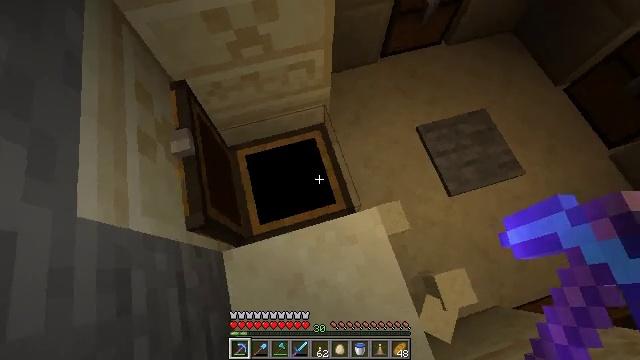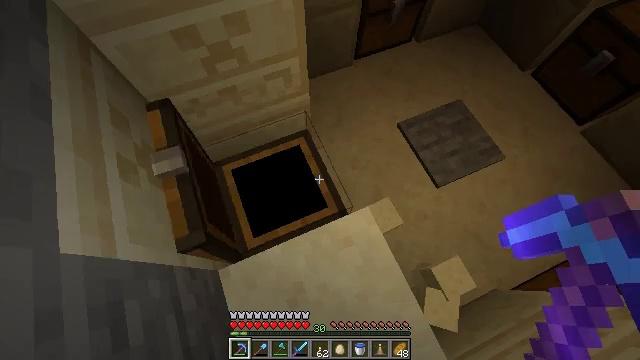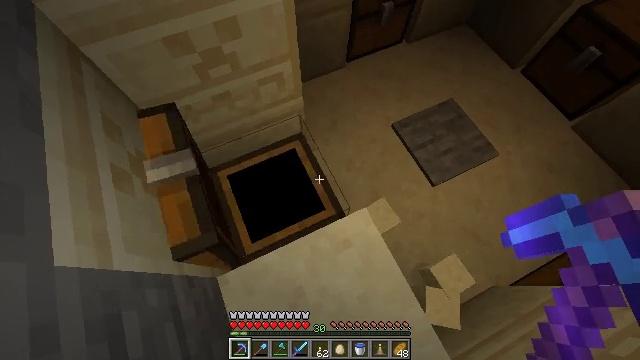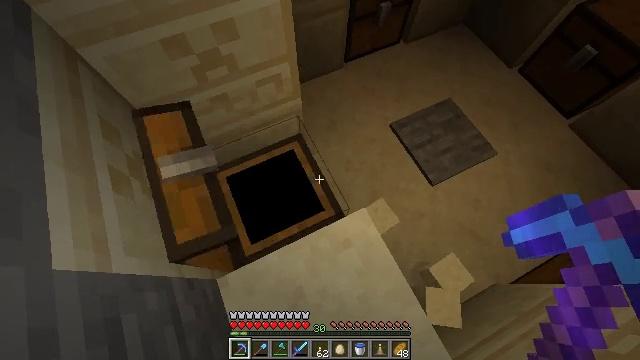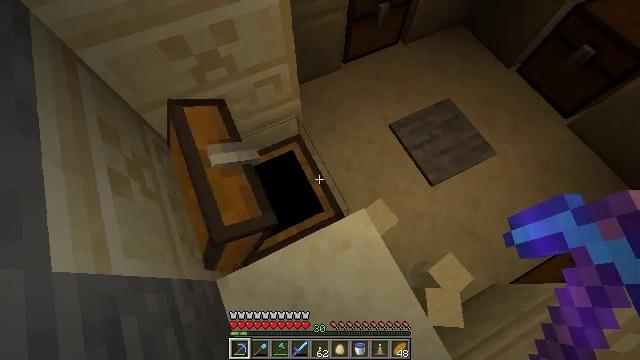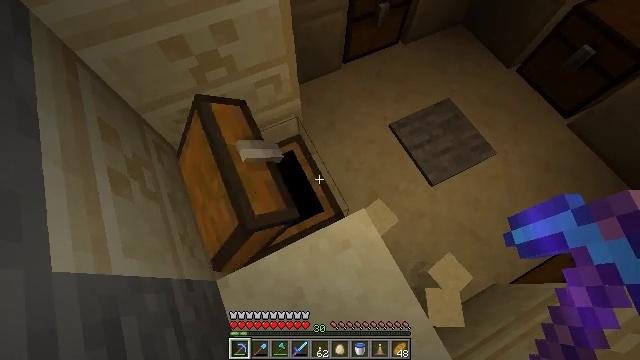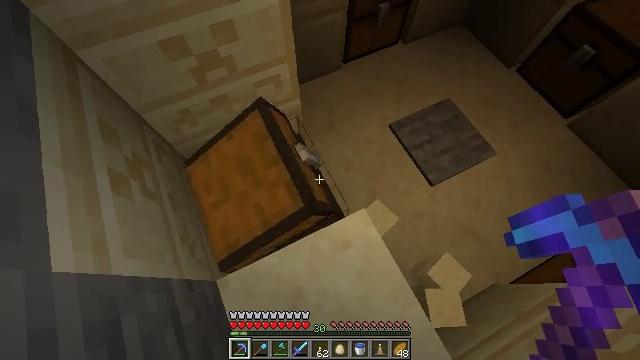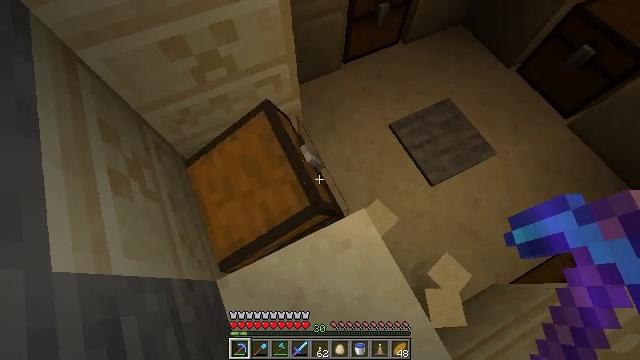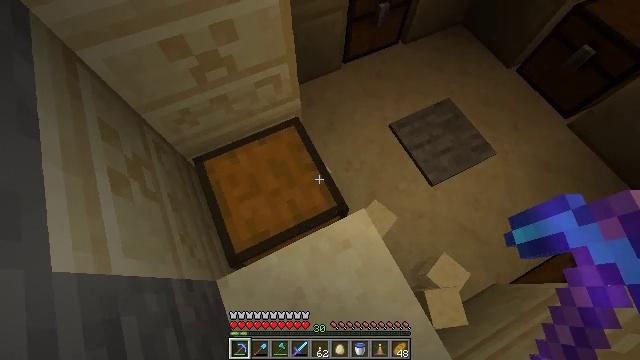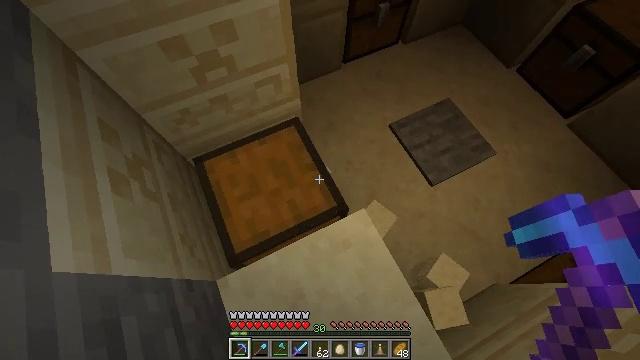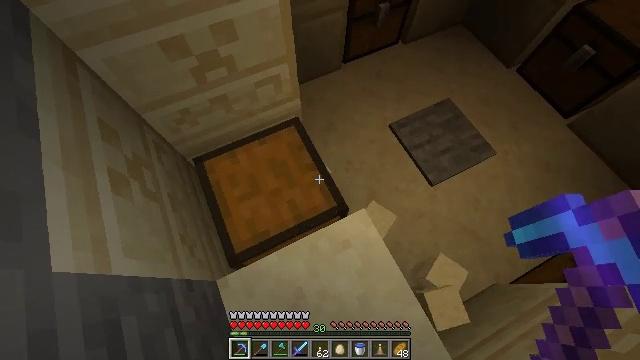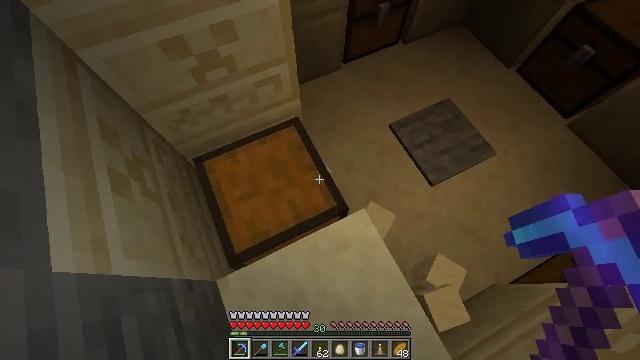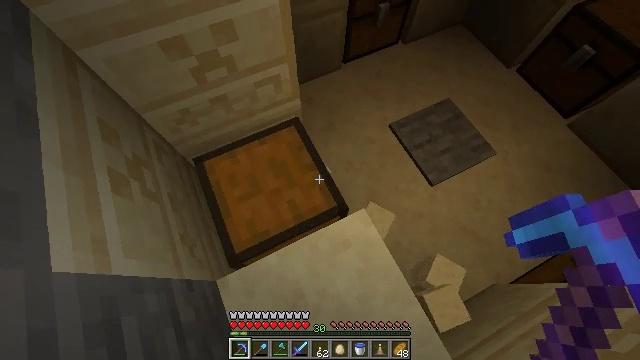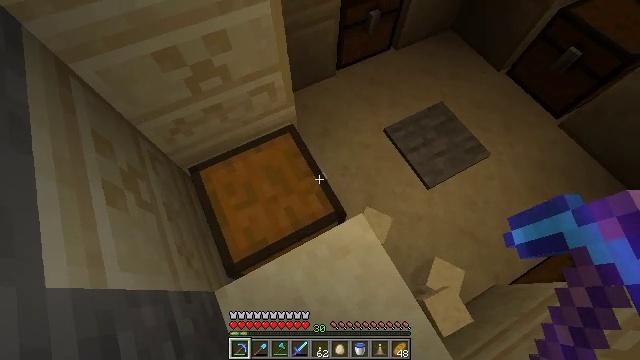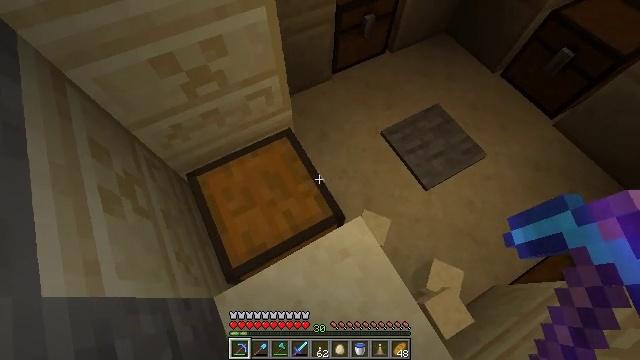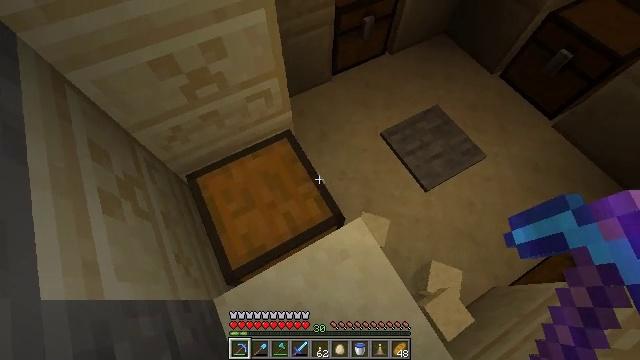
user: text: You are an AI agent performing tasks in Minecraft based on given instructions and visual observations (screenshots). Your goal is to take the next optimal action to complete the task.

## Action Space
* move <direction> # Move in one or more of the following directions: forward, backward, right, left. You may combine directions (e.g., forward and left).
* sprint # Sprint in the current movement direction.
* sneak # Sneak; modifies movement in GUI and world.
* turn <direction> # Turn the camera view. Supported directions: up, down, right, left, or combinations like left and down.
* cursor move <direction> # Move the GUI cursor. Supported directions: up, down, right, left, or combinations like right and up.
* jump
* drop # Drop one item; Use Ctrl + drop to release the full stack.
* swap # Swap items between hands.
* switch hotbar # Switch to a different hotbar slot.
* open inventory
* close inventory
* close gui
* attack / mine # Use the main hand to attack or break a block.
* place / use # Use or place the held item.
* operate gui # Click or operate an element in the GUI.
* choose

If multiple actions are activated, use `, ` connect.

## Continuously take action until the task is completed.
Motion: motion action
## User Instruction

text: Recycle the cut sandstone for building.
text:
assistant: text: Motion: turn right and up
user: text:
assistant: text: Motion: turn right
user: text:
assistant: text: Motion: no_op
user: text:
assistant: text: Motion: no_op
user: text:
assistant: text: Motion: no_op
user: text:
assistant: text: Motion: no_op
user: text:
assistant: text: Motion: no_op
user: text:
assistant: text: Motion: no_op
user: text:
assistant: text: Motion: no_op
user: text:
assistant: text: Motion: no_op
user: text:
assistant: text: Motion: no_op
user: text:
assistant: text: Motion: no_op
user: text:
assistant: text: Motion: turn right and up
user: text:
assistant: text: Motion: turn right
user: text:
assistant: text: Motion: no_op
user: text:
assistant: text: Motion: no_op
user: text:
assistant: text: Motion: no_op
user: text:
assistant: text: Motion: no_op
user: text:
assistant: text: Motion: no_op
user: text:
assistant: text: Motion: no_op
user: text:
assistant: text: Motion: no_op
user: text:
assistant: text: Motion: no_op
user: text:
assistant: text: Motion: no_op
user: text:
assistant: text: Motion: no_op
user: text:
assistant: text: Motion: no_op
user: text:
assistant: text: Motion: no_op
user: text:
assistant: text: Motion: no_op
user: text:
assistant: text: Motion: no_op
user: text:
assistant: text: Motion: no_op
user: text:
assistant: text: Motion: no_op